Interaction volume radius: 5 \u00c5
Interaction volume height: 30 \u00c5
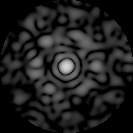
Disorder parameter: 0.8207